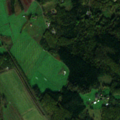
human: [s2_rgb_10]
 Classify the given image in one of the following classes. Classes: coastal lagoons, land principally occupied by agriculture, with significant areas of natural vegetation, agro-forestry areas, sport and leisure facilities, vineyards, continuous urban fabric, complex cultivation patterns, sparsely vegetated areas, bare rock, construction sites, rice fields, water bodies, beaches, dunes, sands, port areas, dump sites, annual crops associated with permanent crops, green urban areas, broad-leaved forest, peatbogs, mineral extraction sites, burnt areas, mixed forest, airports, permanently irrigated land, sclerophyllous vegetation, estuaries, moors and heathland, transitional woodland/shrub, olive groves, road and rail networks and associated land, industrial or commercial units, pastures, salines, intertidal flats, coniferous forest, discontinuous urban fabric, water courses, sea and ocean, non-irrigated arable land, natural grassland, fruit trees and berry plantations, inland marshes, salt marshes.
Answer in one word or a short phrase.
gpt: discontinuous urban fabric, non-irrigated arable land, land principally occupied by agriculture, with significant areas of natural vegetation, broad-leaved forest, coniferous forest, mixed forest